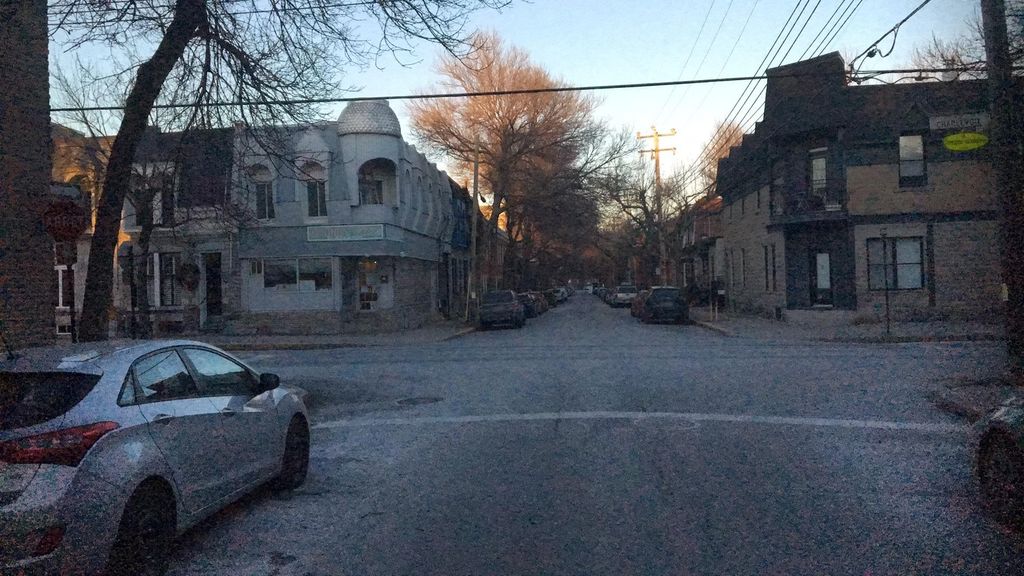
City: montreal